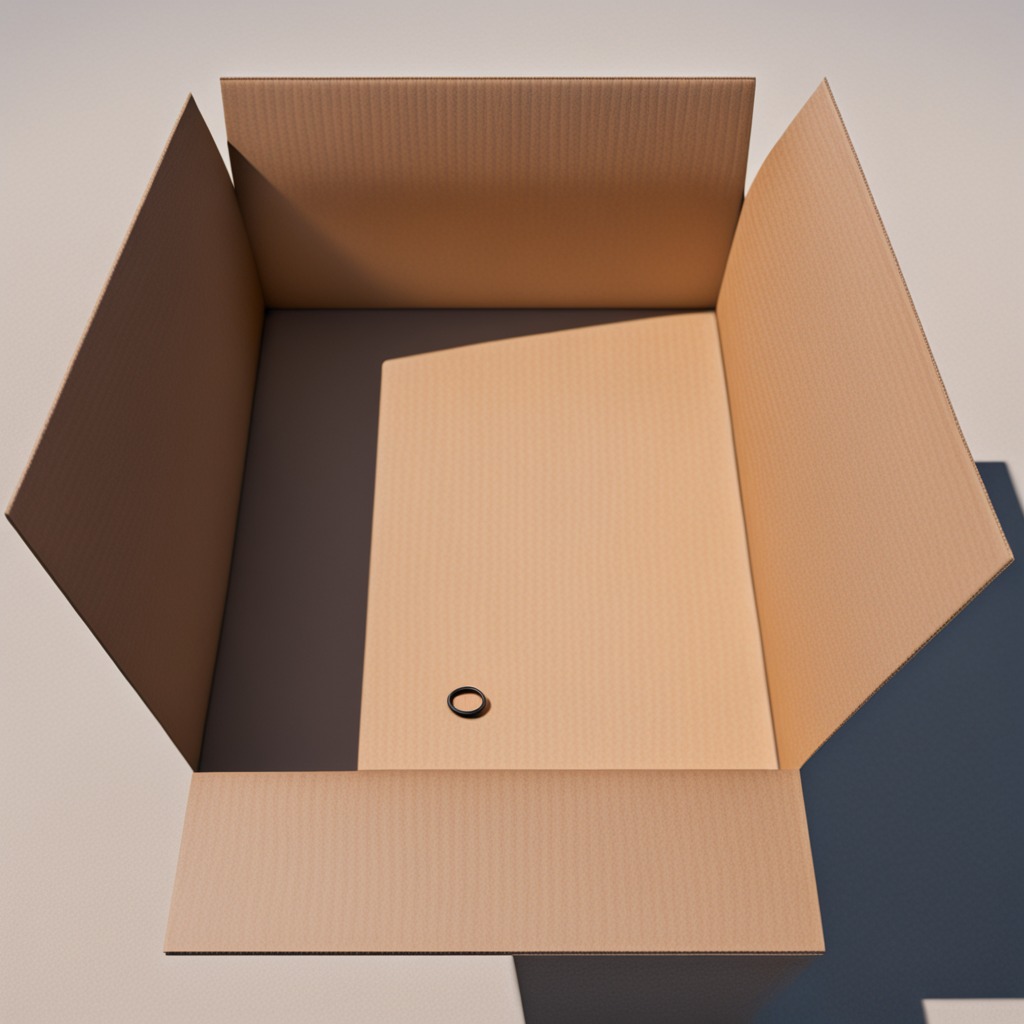
A rubber O-ring lying on a clean dry cardboard box surface in an outdoor workshop during daytime bright natural light soft shadows slightly creased but